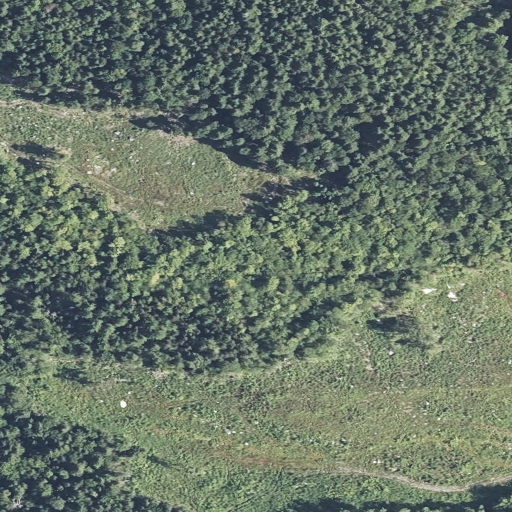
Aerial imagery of mountain in Maine named Oak Hill containing deciduous forest, evergreen forest, mixed forest, grassland, and shrub